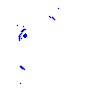
Particle: kaon